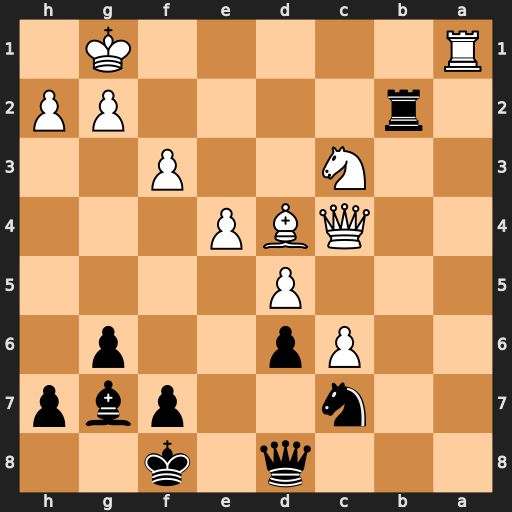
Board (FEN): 3q1k2/2n2pbp/2Pp2p1/3P4/2QBP3/2N2P2/1r4PP/R5K1
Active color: b
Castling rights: -
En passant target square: -
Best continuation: Bxd4+ Qxd4 Qg5 Qf2 Rxf2